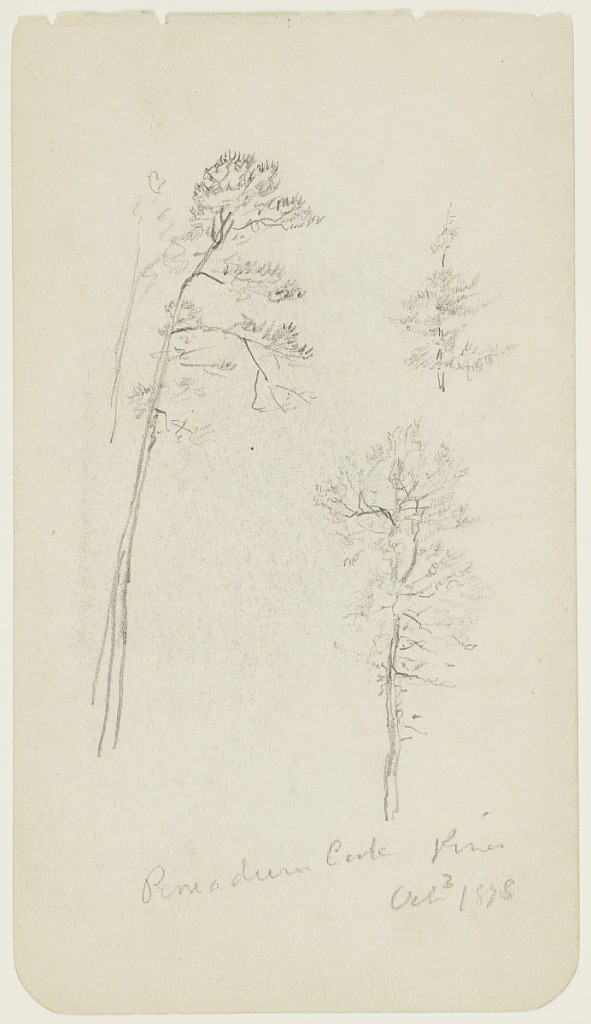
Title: Pemadumcook Pines, Maine
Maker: Frederic Edwin Church, American, 1826–1900
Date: October 3, 1878
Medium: Graphite on white wove paper; verso: graphite
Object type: drawing
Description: Botanical sketches showing three isolated views of pine trees on or near the shore of Pemadumcook Lake in Maine. One tall tree with a narrow trunk and thin canopy is shown along the left margin, while two stacked trees are visible at right. The uppermost is small and triangular in shape, while the lower one has a billowing canopy and twisting branches.

Verso: Botanical sketches showing isolated views of pine trees on or near the shore of Pemadumcook Lake in Maine. At left, two trees are shown amongst stone and foliage at their bases. Three smaller sketches of pine trees are closely grouped at center. At right, another tree is shown with a hawk's nest perched in its lower boughs.